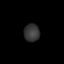
Tissue: lung
Cell type: Epithelial cells
Senescence score: 0.1986
Nuclear area (px): 275
Mean DAPI intensity: 53.851